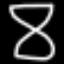
Label: hourglass